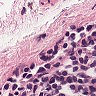
Metastatic tissue present: no